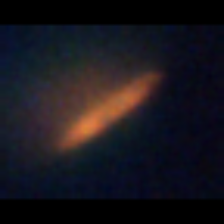
Taxon: Pennate
Group: Diatoms